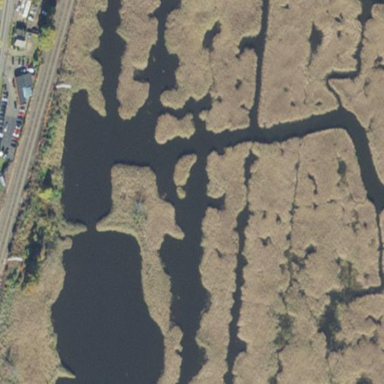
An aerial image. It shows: Saltmarsh wetland.